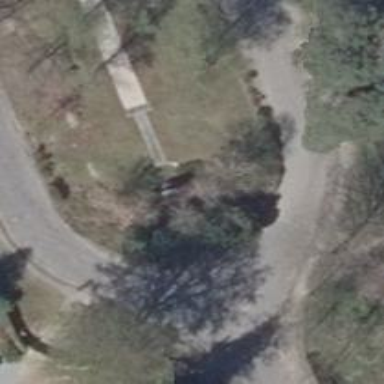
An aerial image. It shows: Memorial located in landmarked building.